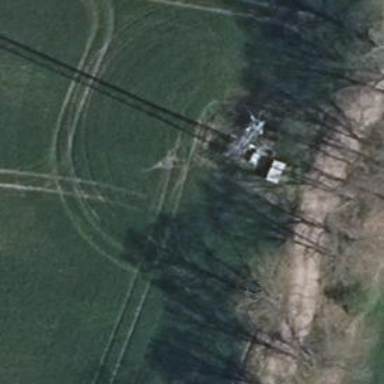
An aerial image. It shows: Communication mast tower.